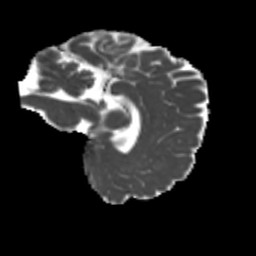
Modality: MD
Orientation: sagittal
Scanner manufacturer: siemens
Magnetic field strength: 3 T
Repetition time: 4 s
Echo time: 0.0594 s